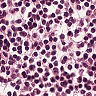
Metastatic tissue present: no